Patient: sex F, age 54
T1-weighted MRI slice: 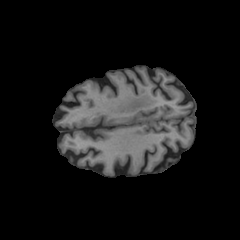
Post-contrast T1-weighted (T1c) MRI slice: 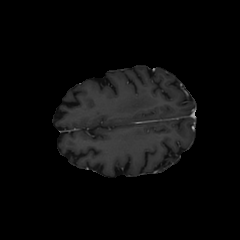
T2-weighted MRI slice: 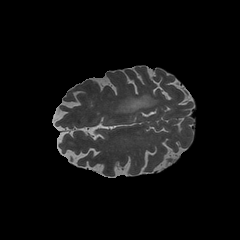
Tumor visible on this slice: yes
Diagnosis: Glioblastoma, IDH-wildtype
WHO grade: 4